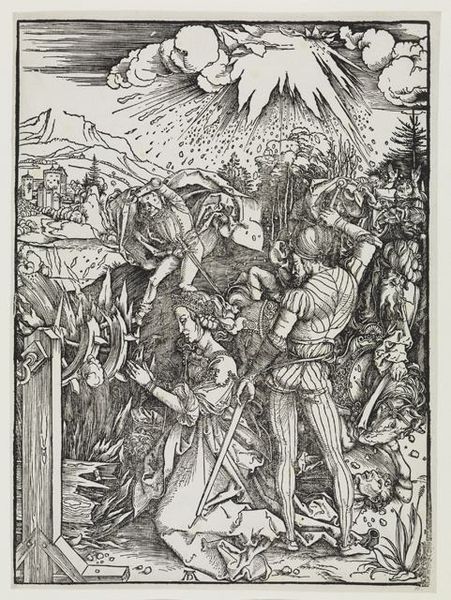
Titel: Die Enthauptung der hl. Katharina
Künstler: Albrecht Dürer
Standort: Karlsruhe
Institution: Staatliche Kunsthalle Karlsruhe
Schlagwörter: baum, berg, feuer, gewitter, gott, himmel, kampf, kopf, mann, wolken, bäume, landschaft, menschen, stadt, frau, hintergrund, holz, licht, rücken, schwarz, weiss, zeichnung, dame, haus, wolke, alt, gericht, bibel, falten, henker, hinrichtung, leiche, tod, tot, herr, signatur, häuser, natur, sonne, boden, personen, pflanze, pflanzen, krone, renaissance, pferd, pferde, reiter, räder, turm, chaos, beine, hufe, holzschnitt, ort, berge, gebirge, mauer, grafik, graphik, rad, krieg, schlacht, sturm, unglück, zerstörung, lanze, balken, gestell, ad, flucht, regen, gerüst, burg, religion, türme, explosion, flammen, vulkan, rückenfigur, druck, schnitt, schraffur, holzstich, radierung, stich, schwert, uniform, knien, soldat, strafe, degen, helm, tanne, beten, ritter, rüstung, sterben, apokalypse, blitz, kniend, wächter, erscheinung, heilige, dürer, kupferstich, betend, turban, biblisch, donner, rennaissance, ungeheuer, zerbrochen, ausbruch, nürnberg, spinnrad, spinnerin, knall, barbara, katharina, martyrium, albrecht, folter, kurbel, kniet, stad, bible, weltuntergang, sodom, landsknecht, schwet, zerbrechen, kiend, krie, aufreißen, *, katerina, rasierund, berg burg, geiwtter, auritter, janof, heiligekaterina, himmmmmmmmmmmmmmmmmmmmmme, iu w eerhzw§ r$u gwervre*, úzfearpore *, oijaw, üiasf, *kjbjs<r